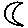
Label: moon